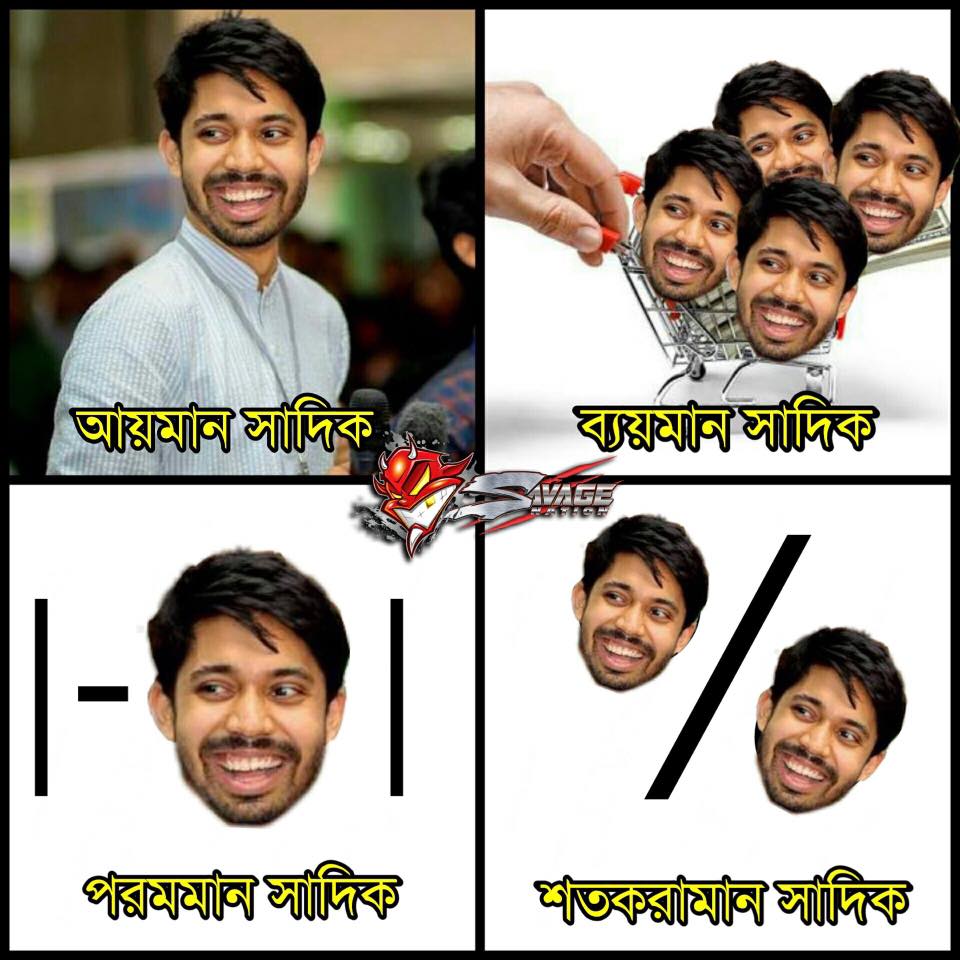
Caption: আয়মান সাদিক    ব্যয়মান সাদিক    পরমমান সাদিক    শতকরামন সাদিক
Label: hate